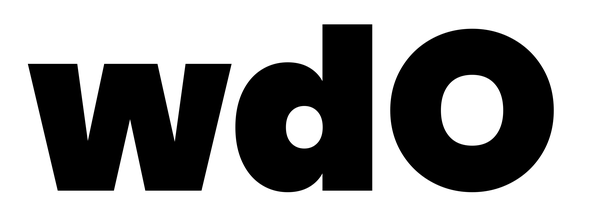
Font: Poppins-Black